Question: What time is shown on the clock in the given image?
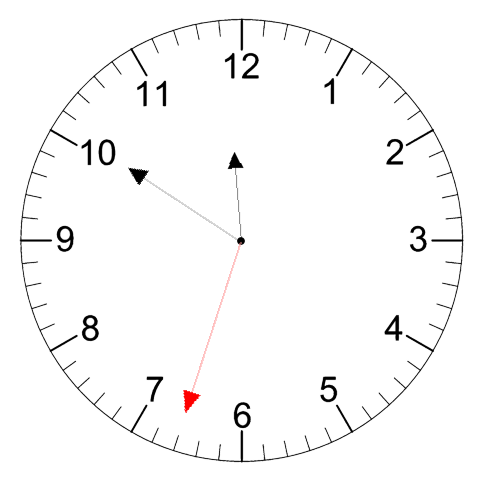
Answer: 11:50:33